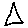
Label: triangle